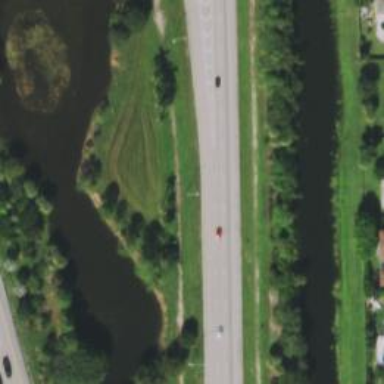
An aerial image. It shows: Motorway junction.